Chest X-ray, AP view. Patient: 32 years old, sex F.
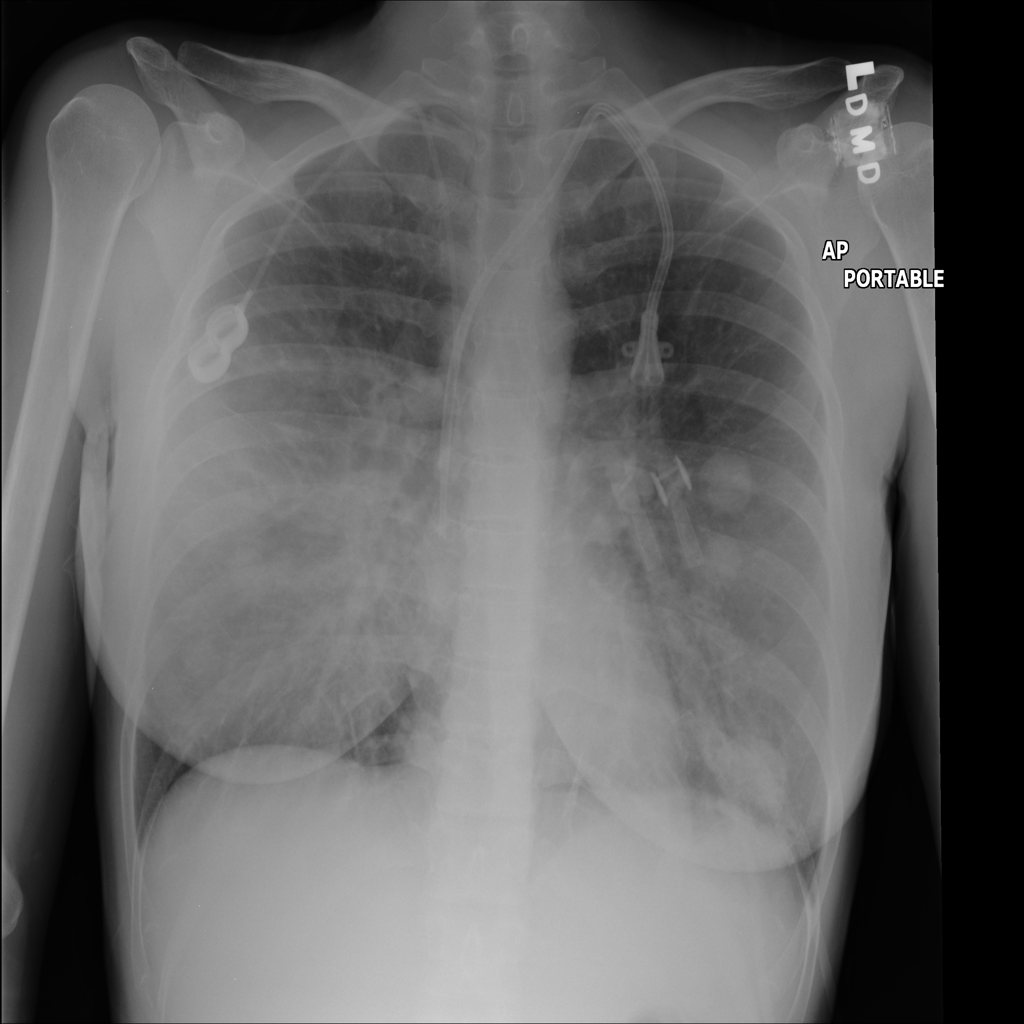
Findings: Effusion, Nodule